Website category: university
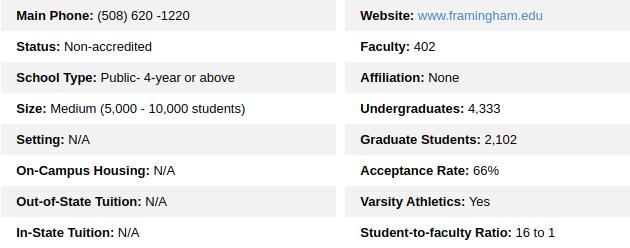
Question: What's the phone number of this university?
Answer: (508) 620 -1220

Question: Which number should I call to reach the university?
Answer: (508) 620 -1220

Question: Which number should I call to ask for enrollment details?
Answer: (508) 620 -1220

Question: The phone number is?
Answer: (508) 620 -1220

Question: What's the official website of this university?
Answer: www.framingham.edu

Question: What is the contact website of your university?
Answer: www.framingham.edu

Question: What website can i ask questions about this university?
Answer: www.framingham.edu

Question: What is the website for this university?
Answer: www.framingham.edu

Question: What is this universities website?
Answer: www.framingham.edu

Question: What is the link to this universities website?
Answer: www.framingham.edu

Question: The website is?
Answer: www.framingham.edu

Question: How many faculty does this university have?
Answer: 402

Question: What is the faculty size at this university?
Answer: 402

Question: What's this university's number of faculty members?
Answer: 402

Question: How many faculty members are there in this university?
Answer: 402

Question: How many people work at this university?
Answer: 402

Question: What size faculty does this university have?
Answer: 402

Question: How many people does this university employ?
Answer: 402

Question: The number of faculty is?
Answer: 402

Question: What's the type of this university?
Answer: Public- 4-year or above

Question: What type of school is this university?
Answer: Public- 4-year or above

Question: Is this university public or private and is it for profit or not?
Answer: Public- 4-year or above

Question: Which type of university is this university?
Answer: Public- 4-year or above

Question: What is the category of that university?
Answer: Public- 4-year or above

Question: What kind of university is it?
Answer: Public- 4-year or above

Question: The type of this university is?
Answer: Public- 4-year or above

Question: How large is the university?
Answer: Medium (5,000 - 10,000 students)

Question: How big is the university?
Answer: Medium (5,000 - 10,000 students)

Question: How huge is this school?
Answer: Medium (5,000 - 10,000 students)

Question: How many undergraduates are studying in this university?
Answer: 4,333

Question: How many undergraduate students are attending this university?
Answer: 4,333

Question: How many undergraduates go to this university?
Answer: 4,333

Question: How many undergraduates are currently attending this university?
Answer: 4,333

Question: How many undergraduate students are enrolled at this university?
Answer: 4,333

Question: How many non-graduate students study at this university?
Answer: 4,333

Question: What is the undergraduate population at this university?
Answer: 4,333

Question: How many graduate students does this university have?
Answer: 2,102

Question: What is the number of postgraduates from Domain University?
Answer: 2,102

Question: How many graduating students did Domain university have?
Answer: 2,102

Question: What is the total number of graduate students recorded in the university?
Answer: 2,102

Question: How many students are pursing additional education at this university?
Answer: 2,102

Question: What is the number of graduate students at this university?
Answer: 2,102

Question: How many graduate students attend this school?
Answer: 2,102

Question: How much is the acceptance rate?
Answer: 66%

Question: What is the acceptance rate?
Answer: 66%

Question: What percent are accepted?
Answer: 66%

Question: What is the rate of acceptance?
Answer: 66%

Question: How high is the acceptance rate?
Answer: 66%

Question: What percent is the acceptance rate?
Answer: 66%

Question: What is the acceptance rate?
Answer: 66%

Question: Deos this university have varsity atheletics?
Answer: Yes

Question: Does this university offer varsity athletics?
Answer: Yes

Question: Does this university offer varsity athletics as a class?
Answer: Yes

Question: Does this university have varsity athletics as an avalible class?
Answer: Yes

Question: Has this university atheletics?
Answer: Yes

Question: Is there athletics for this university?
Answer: Yes

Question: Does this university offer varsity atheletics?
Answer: Yes

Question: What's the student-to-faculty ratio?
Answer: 16 to 1

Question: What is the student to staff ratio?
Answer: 16 to 1

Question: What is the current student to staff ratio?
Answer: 16 to 1

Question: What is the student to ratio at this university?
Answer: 16 to 1

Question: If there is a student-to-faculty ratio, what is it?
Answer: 16 to 1

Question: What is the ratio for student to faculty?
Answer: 16 to 1

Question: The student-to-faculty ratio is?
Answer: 16 to 1